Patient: sex F, age 62
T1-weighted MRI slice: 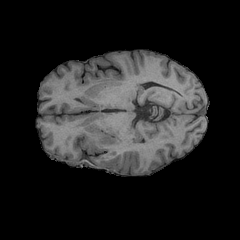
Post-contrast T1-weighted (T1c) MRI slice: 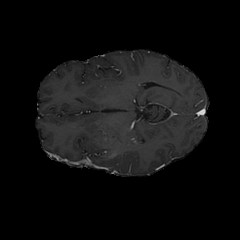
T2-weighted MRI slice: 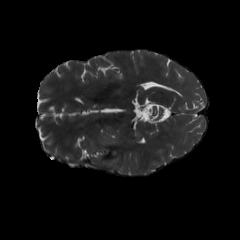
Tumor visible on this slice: yes
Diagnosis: Glioblastoma, IDH-wildtype
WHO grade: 4